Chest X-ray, PA view. Patient: 66 years old, sex M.
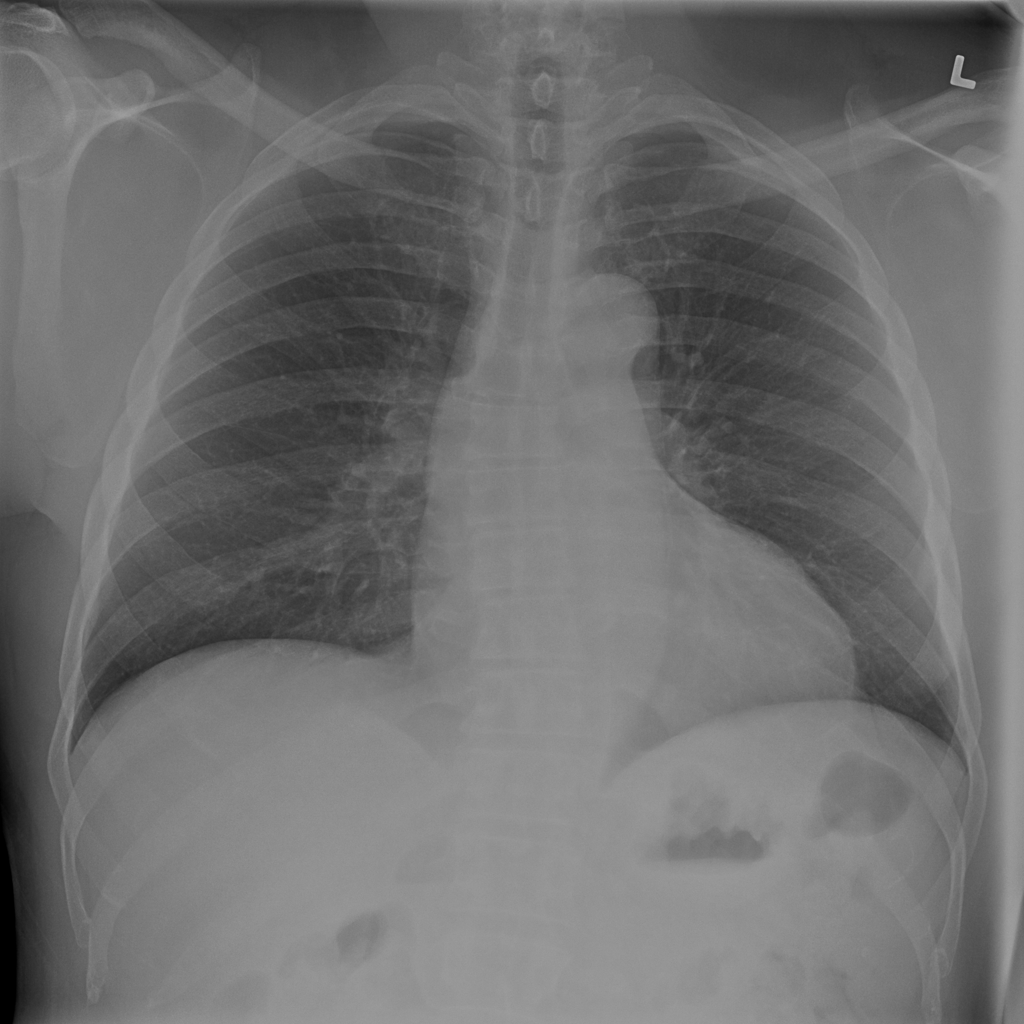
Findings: No Finding